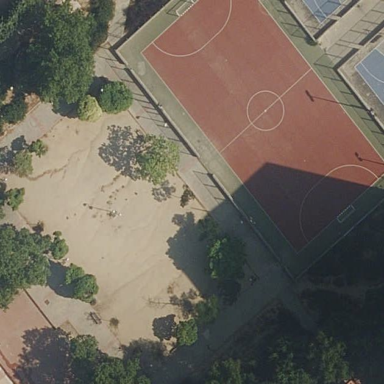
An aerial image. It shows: Soccer pitch for leisureland activities.